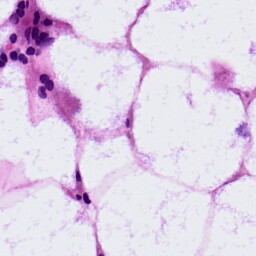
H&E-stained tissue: LymphNode